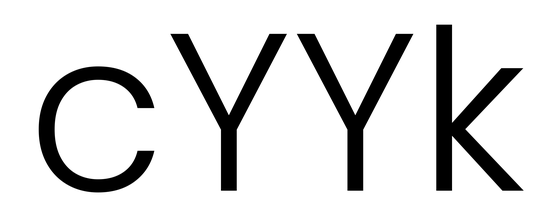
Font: Poppins-Light